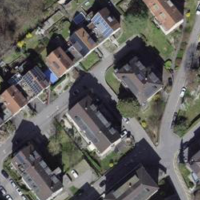
EUNIS habitat code: 55
Species observed at this site:
Amelanchier ovalis